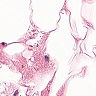
Metastatic tissue present: no